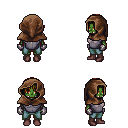
a pixel art fantasy rpg character, female body template, orc, green skin, steel chest armor, teal pants, blonde plain hairstyle, cloth hood, metal gloves, maroon shoes, four views (front, back, left, right), 2x2 character sprite sheet, small pixel art, hard edges, no anti-aliasing